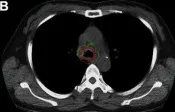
The number and distribution of seeds in plan before placement. (A-G) The seeds distribution and isodose distribution in thoracic computerized tomography (CT) scans.
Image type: radiology (ct)